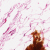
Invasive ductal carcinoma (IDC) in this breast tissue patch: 0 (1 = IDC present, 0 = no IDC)